Interaction volume radius: 5 \u00c5
Interaction volume height: 10 \u00c5
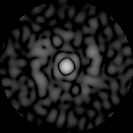
Disorder parameter: 0.7641